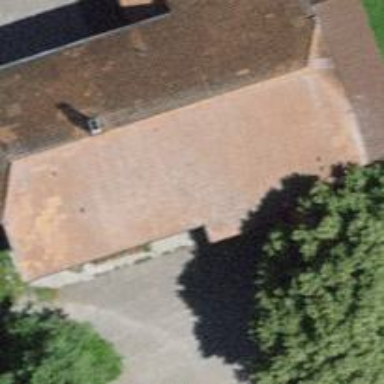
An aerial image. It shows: Simple house.